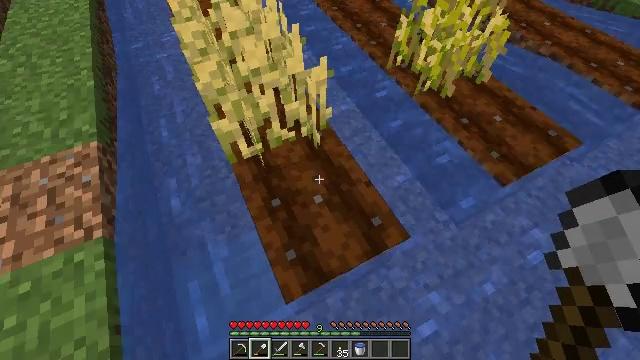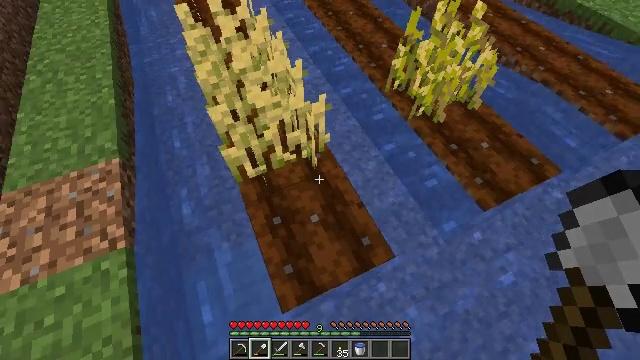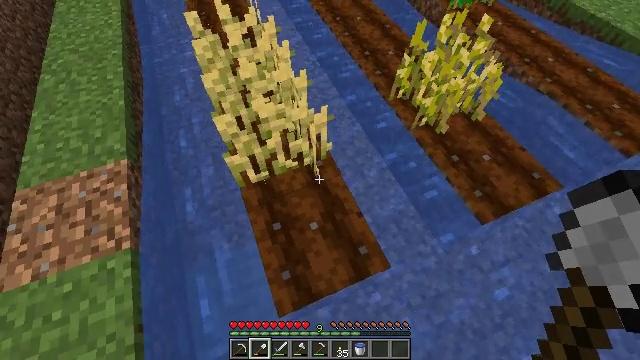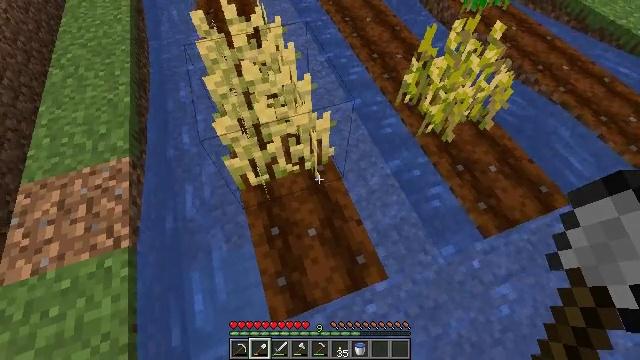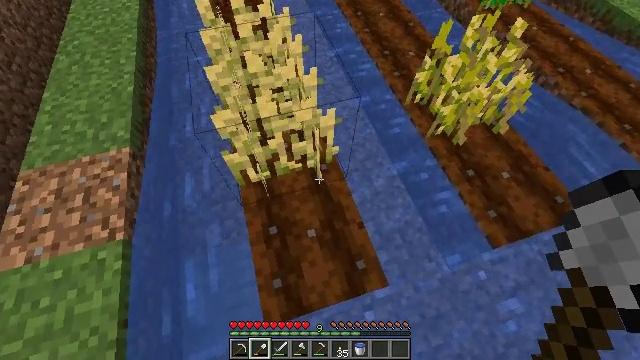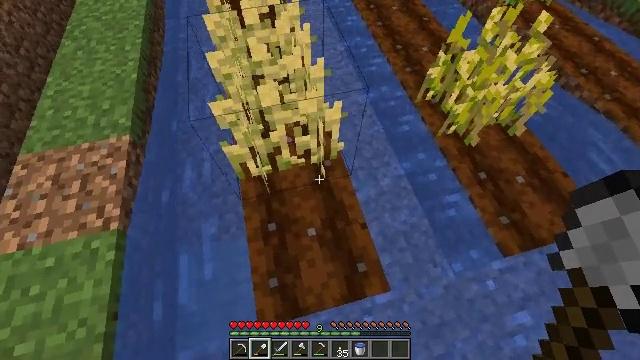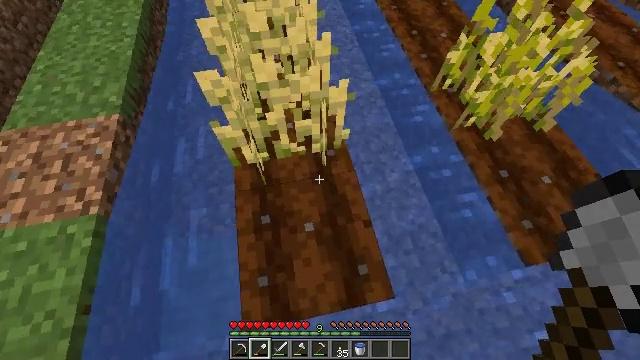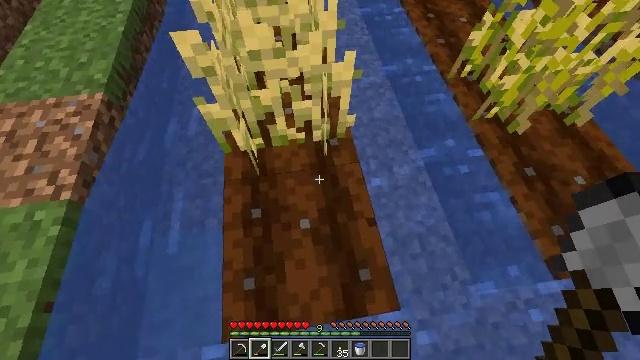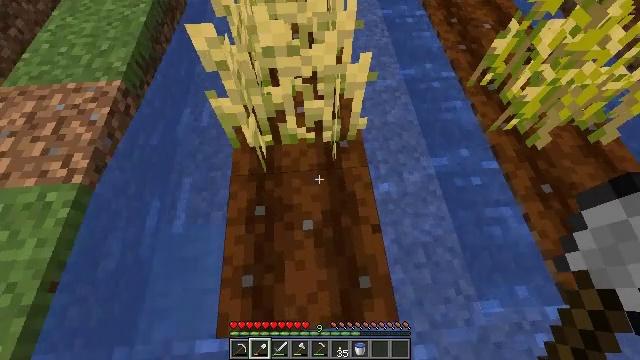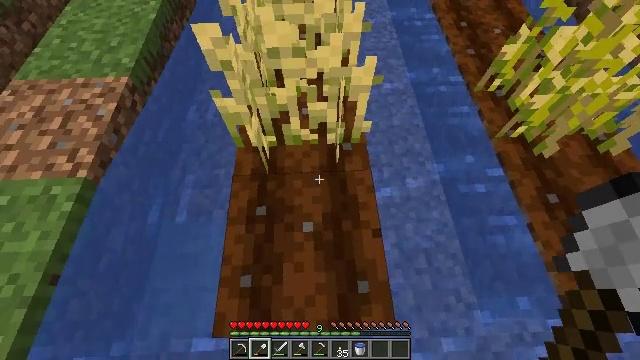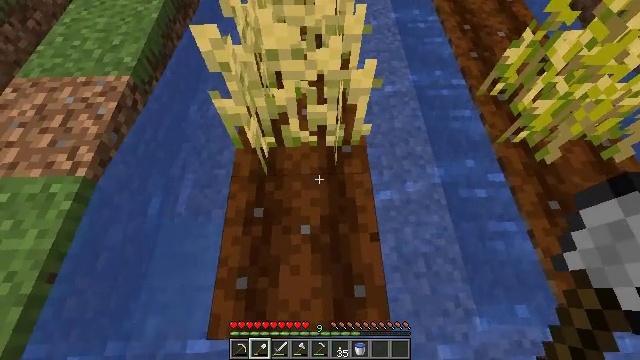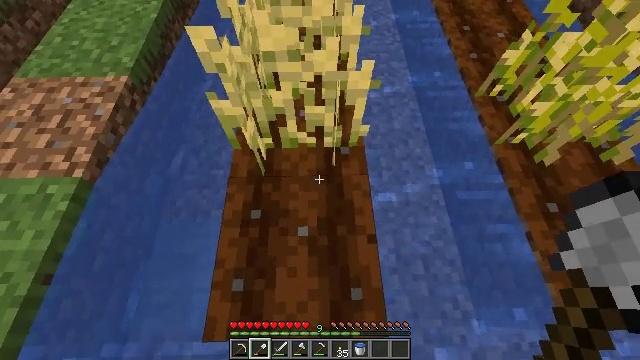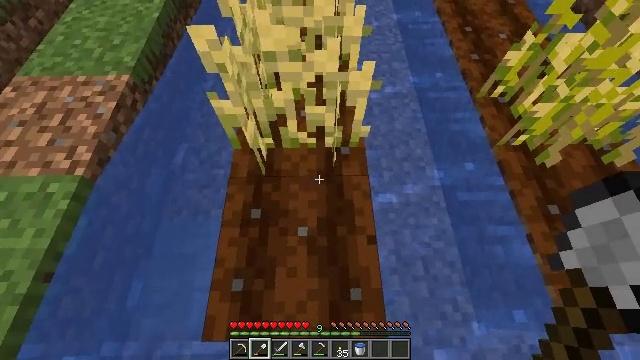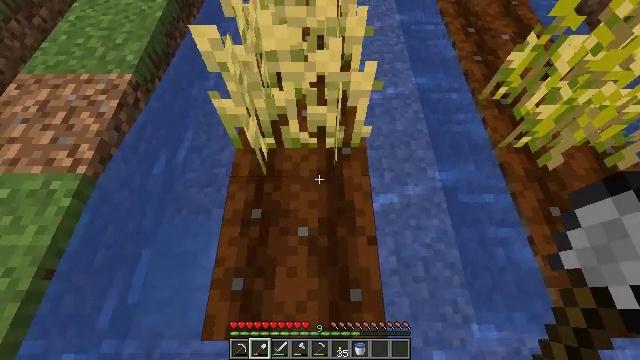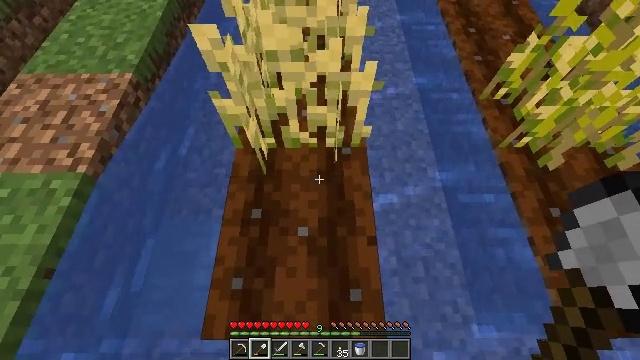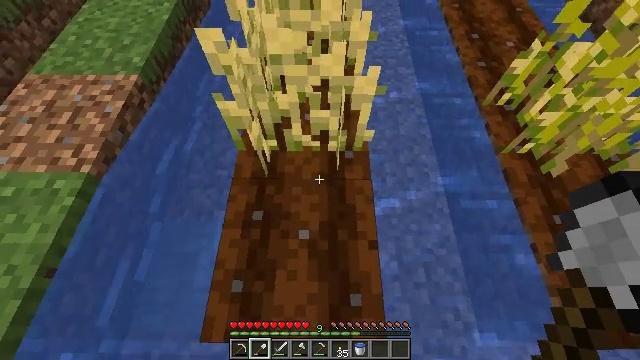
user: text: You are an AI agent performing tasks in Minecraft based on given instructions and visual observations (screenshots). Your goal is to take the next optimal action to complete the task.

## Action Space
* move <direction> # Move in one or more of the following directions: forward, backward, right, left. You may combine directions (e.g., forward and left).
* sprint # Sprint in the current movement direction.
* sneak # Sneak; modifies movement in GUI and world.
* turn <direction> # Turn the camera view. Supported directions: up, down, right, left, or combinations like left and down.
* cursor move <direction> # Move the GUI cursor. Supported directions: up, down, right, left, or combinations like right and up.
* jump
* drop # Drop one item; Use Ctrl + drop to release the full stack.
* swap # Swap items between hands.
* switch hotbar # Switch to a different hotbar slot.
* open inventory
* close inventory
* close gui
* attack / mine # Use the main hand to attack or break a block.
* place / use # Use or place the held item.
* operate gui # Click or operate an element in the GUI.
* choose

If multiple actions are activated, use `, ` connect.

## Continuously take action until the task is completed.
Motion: motion action
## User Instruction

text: Destroy the wheat to collect it.
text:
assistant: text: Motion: move forward and move right, turn left
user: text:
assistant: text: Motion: move forward, turn left
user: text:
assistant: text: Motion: move forward, turn left
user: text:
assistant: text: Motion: turn left
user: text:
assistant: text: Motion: turn left
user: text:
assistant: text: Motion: turn left
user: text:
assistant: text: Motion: turn left
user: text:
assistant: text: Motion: turn left
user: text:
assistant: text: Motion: turn left
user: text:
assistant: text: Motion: turn left
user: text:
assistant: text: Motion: no_op
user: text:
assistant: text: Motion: no_op
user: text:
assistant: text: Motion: no_op
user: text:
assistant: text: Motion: no_op
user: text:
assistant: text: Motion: no_op
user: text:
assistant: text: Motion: turn left and up
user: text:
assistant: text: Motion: turn left and up
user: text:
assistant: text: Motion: turn up
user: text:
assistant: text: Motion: turn up
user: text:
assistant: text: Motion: turn up
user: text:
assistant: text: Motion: no_op
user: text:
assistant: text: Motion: no_op
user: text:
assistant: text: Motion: attack / mine
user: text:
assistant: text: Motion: attack / mine
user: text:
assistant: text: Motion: no_op
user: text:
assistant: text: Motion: no_op
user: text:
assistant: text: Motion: no_op
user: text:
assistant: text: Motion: no_op
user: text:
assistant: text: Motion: no_op
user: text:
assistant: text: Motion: no_op